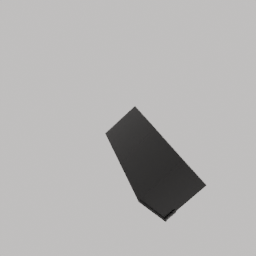
Label: appliances